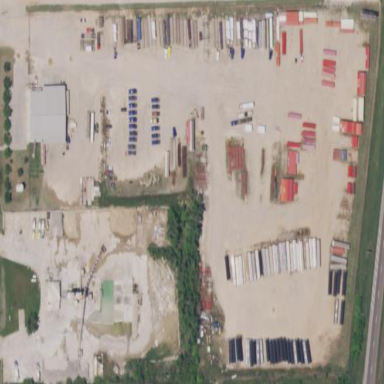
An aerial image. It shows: Industrial area.